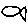
Label: fish